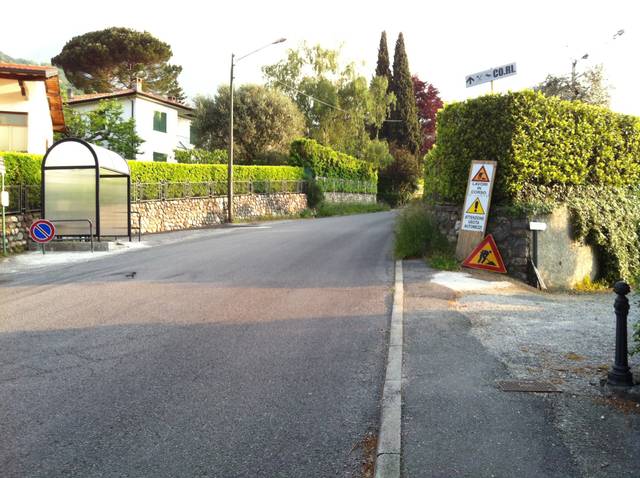
Region: Italy
Coordinates: 46.028, 9.235